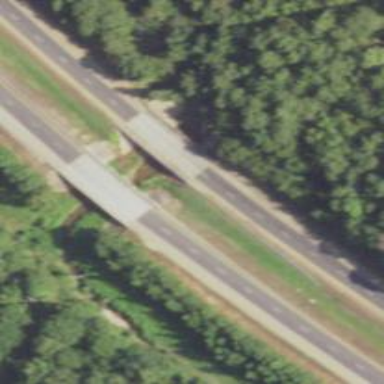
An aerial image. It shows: Beam bridge over trunk highway.